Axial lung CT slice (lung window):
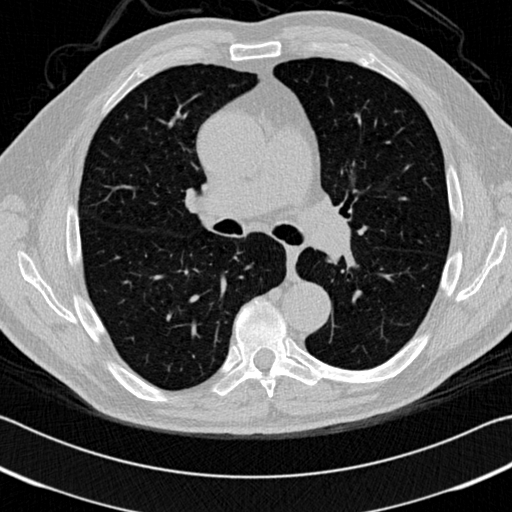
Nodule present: no